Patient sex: F
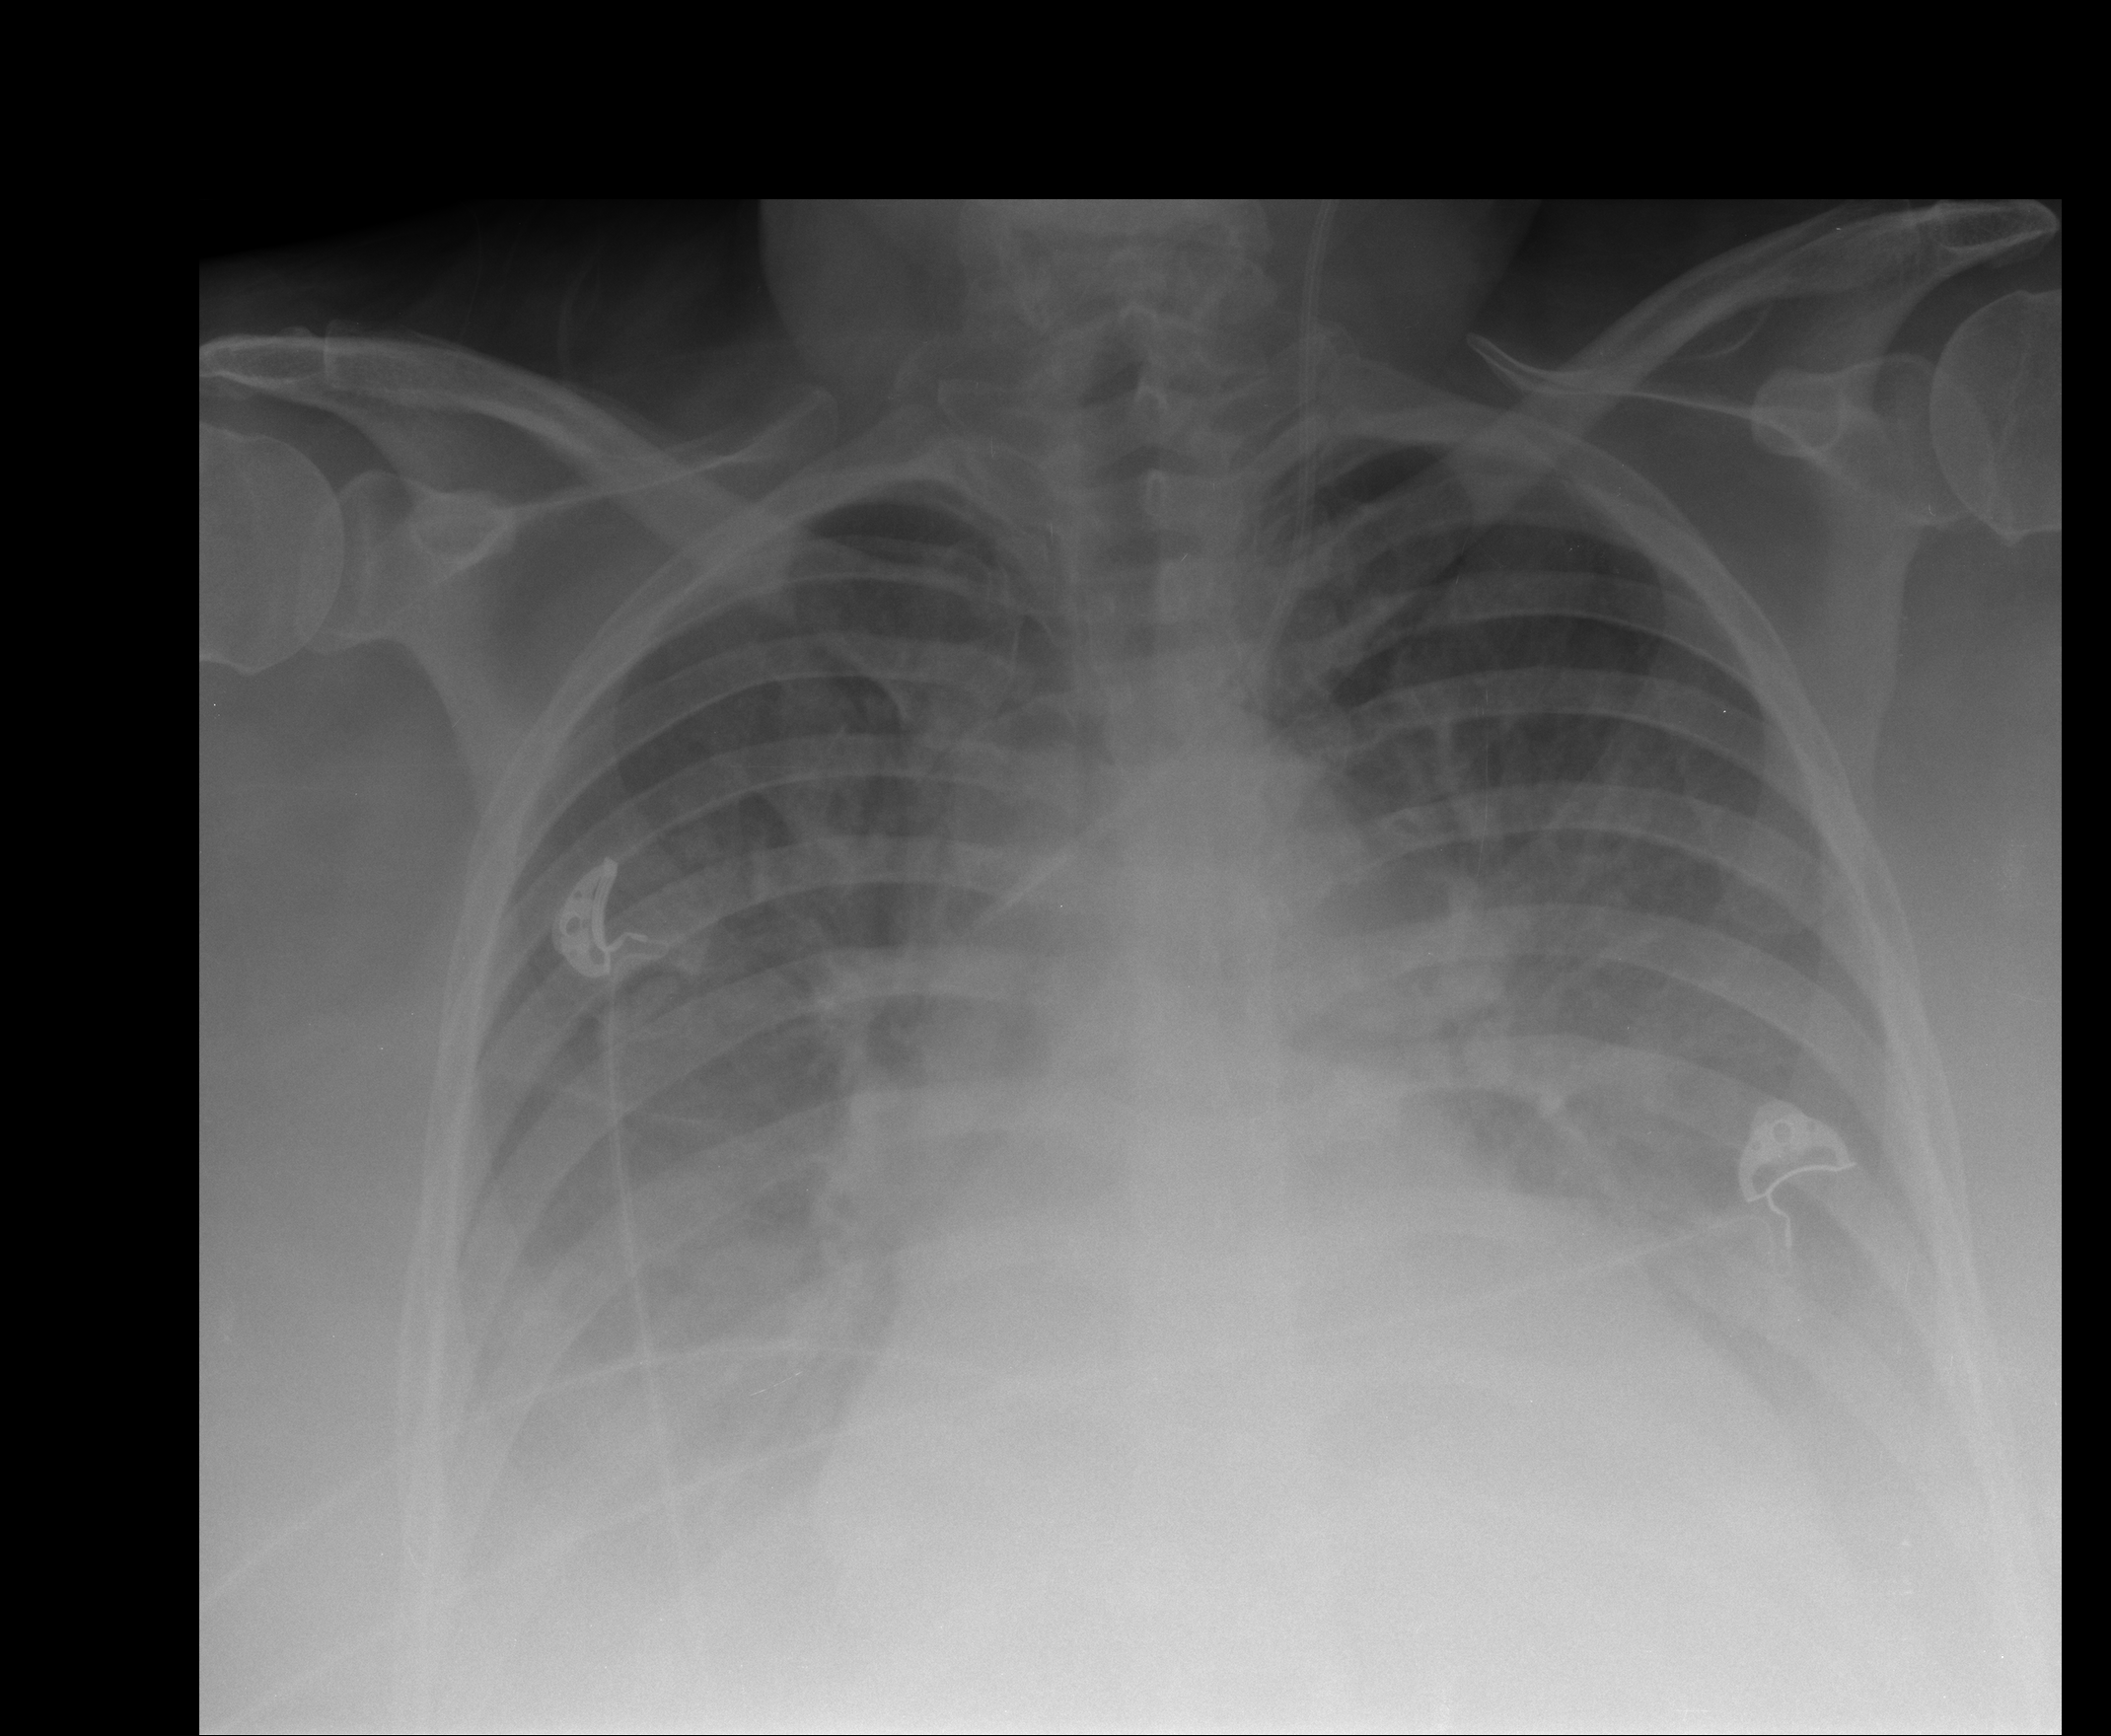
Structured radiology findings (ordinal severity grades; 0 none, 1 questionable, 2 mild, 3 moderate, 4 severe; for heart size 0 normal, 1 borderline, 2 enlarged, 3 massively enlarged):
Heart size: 3
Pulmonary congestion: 3
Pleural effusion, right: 3
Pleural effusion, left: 3
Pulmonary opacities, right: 2
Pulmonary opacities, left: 2
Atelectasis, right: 3
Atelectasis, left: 3